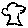
Label: tree